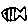
Label: fish